Question: Is there any difference between a self.var and a var in a class?
for example:
'''
class nameClass:
def names(self):
self.name1 = "aaaa"
name2 = "bbbb"
def printNames(self):
print self.name1
print name2
'''
now if I instantiate the class and I want to use the name2 variable, and it doesn't let me.
'''
obj1 = nameClass()
obj.printNames()
'''
it will print the name1 but for the name2 it says:
'''
NameError: global name 'name2' is not defined
'''
so I assume for variables which we use just inside a method it is better to not use 'self'
but for other variables that we want to modify later or pass them to the other methods it is better to use 'self'.
Is there any other difference?!

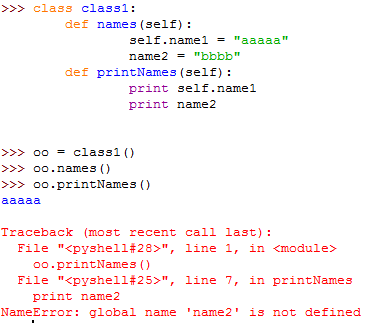
Answer: '''
class Foo:
name1 = 'class variable'
def __init__(self):
self.name2 = 'instance variable'
name3 = 'local variable'
def test(self):
print self.name1 # ok
print self.name2 # ok
print name3 # no
'''
Here is a related post: <URL>